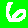
Digit: 6